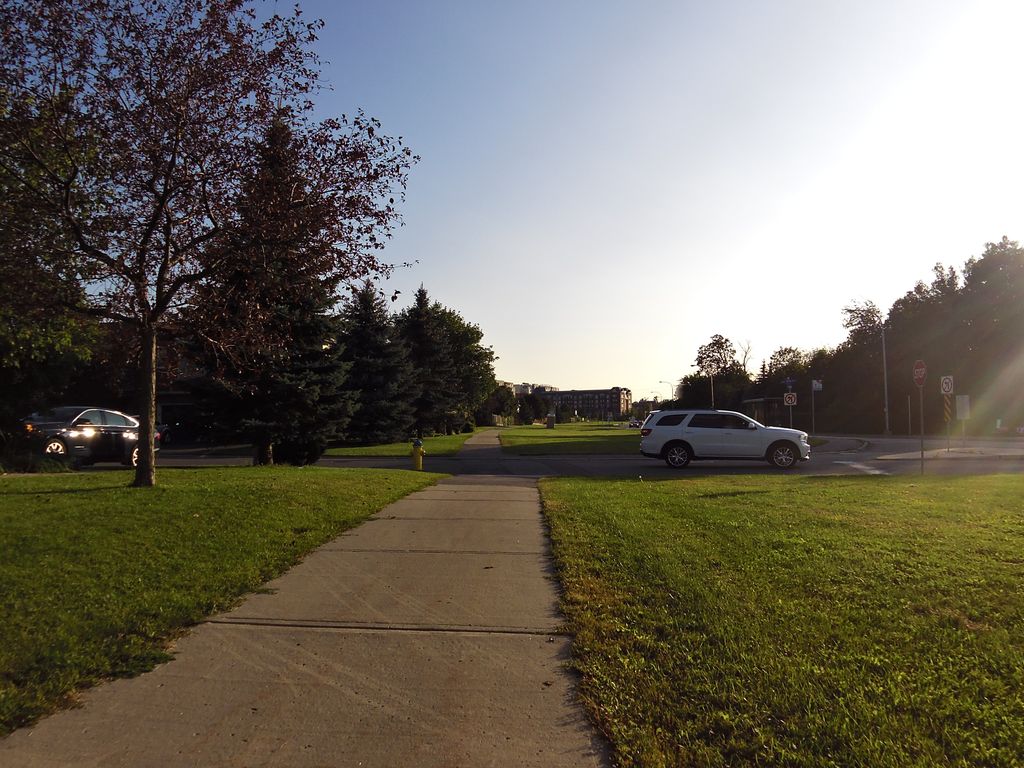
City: ottawa-gatineau